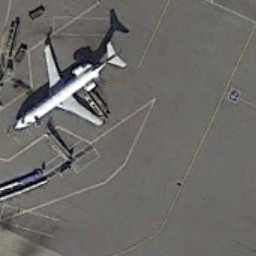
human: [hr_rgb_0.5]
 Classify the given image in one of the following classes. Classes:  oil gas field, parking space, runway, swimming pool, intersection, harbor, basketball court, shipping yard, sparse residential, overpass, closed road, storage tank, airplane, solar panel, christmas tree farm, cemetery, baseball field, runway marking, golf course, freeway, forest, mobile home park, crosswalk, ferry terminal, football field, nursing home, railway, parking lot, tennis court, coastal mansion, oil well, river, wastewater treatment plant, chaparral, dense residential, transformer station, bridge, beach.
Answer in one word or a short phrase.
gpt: airplane